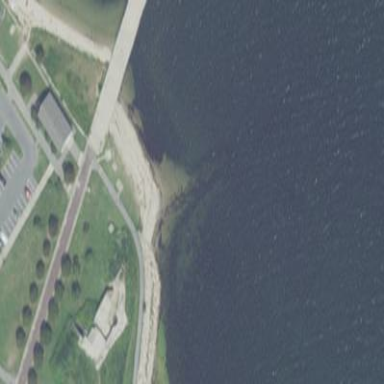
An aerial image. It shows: Breakwater structure.